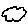
Label: cloud